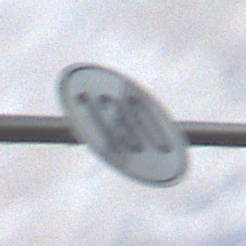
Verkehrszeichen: EndeGeschwindigkeit130
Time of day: Night
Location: Outdoor (Nature)
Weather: Overcast
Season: NotSpecified
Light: Artificial